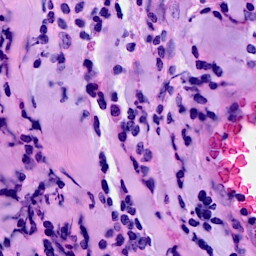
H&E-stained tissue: Breast